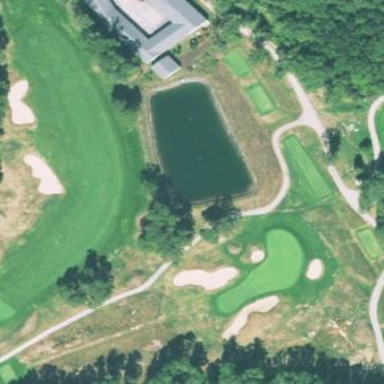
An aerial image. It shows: Picturesque scene of golf course with lateral water hazard.